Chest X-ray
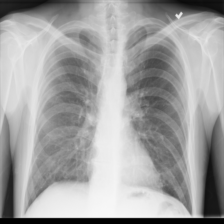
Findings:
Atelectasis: positive
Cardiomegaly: negative
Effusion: negative
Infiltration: negative
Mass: negative
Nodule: negative
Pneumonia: negative
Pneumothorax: negative
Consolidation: negative
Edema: negative
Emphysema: negative
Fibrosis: negative
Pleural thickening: negative
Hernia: negative